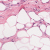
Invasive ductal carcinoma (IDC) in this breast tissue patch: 0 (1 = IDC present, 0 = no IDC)